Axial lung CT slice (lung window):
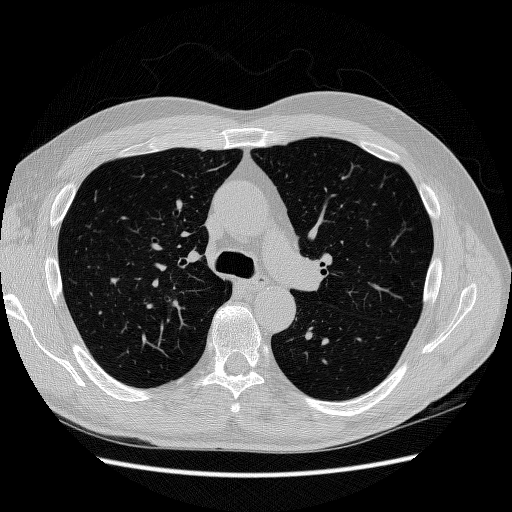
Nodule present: no